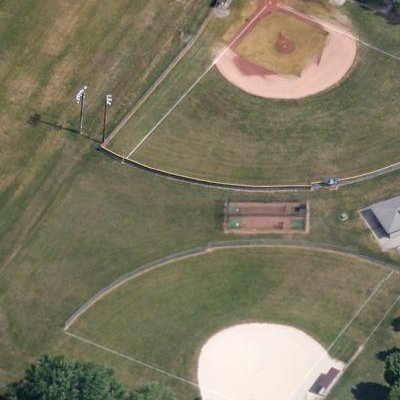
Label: Grass